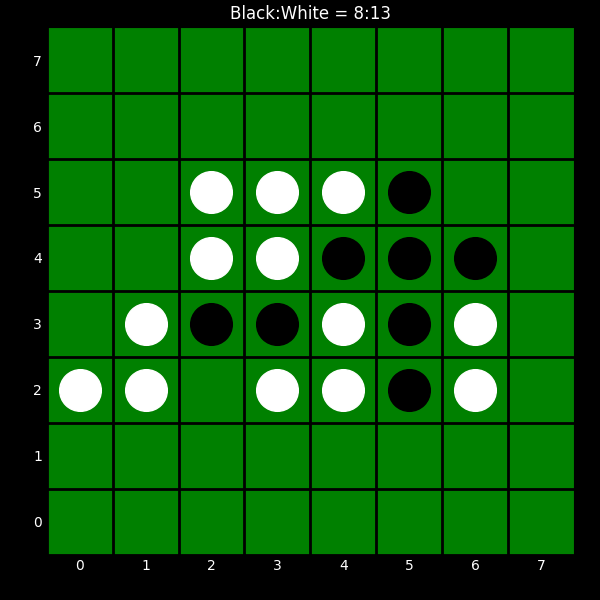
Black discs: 8
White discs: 13